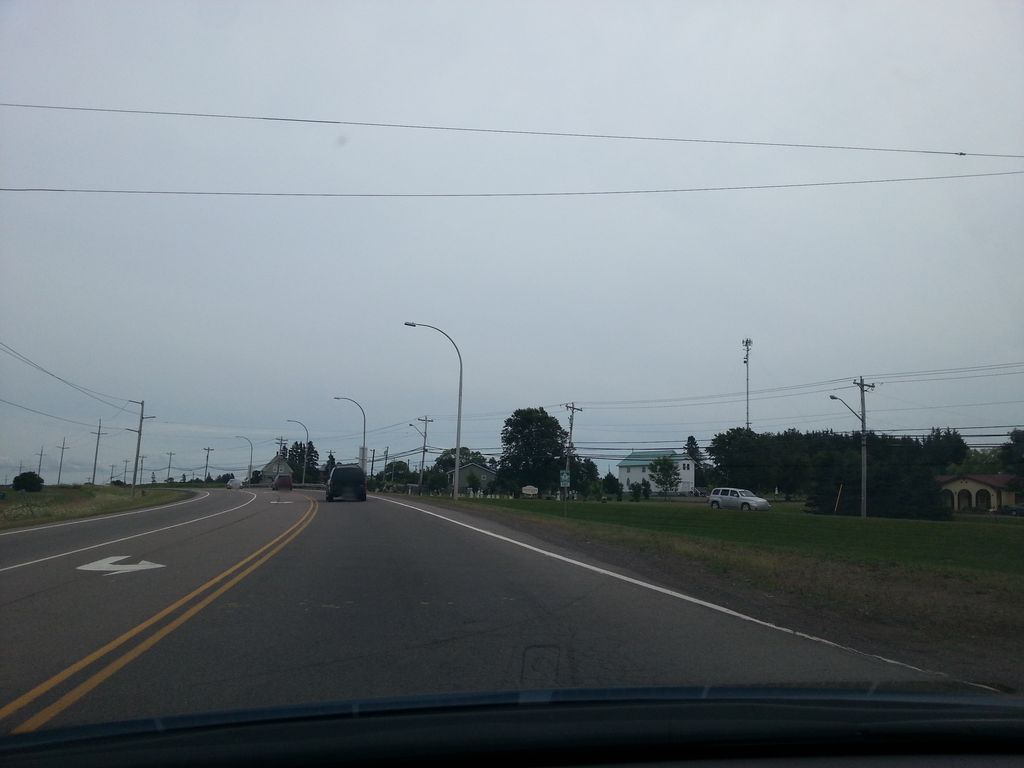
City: charlottetown